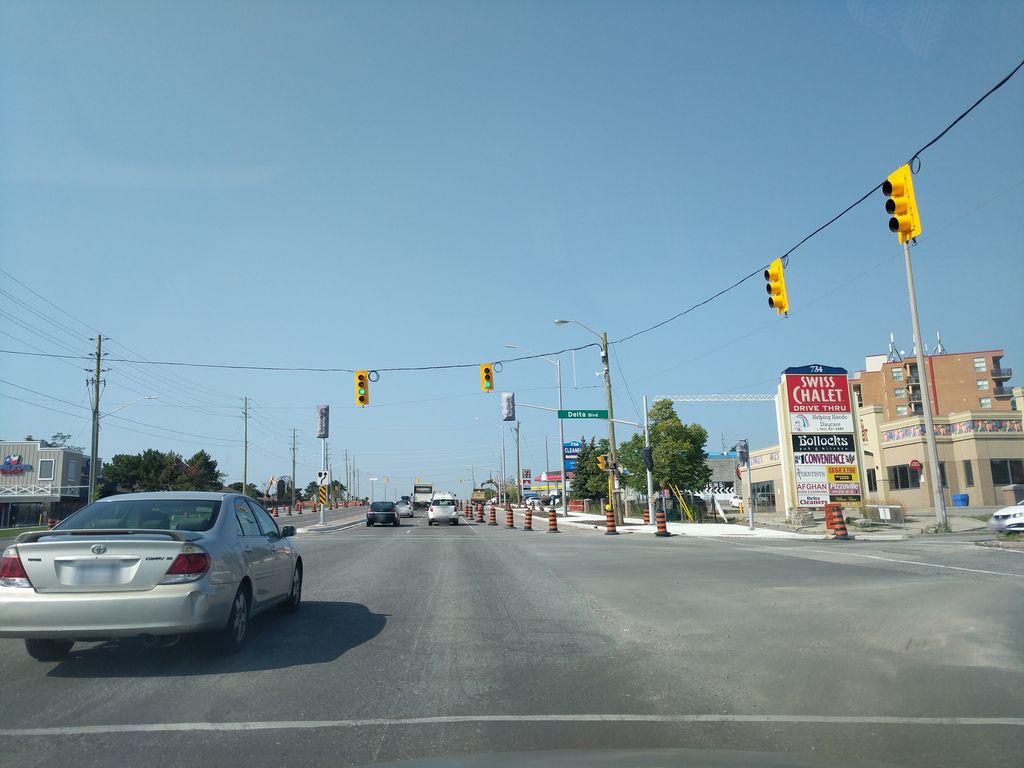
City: toronto